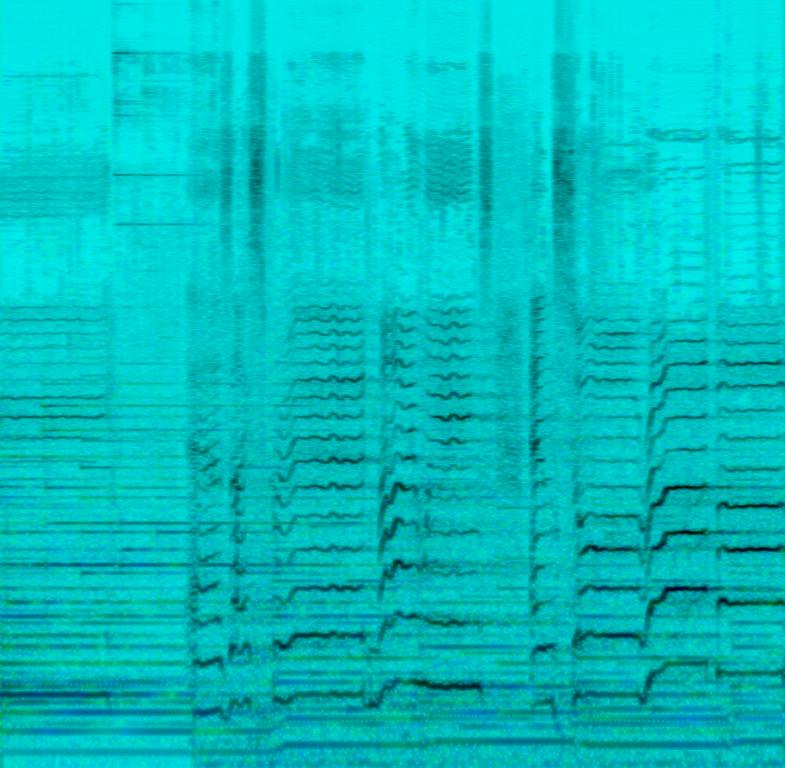
The low quality recording features a ballad that consists of a soft female vocal singing over a mellow piano melody and shimmering bells at the end of the loop. The recording is noisy and it sounds passionate, emotional and mystical, almost like a lullaby.